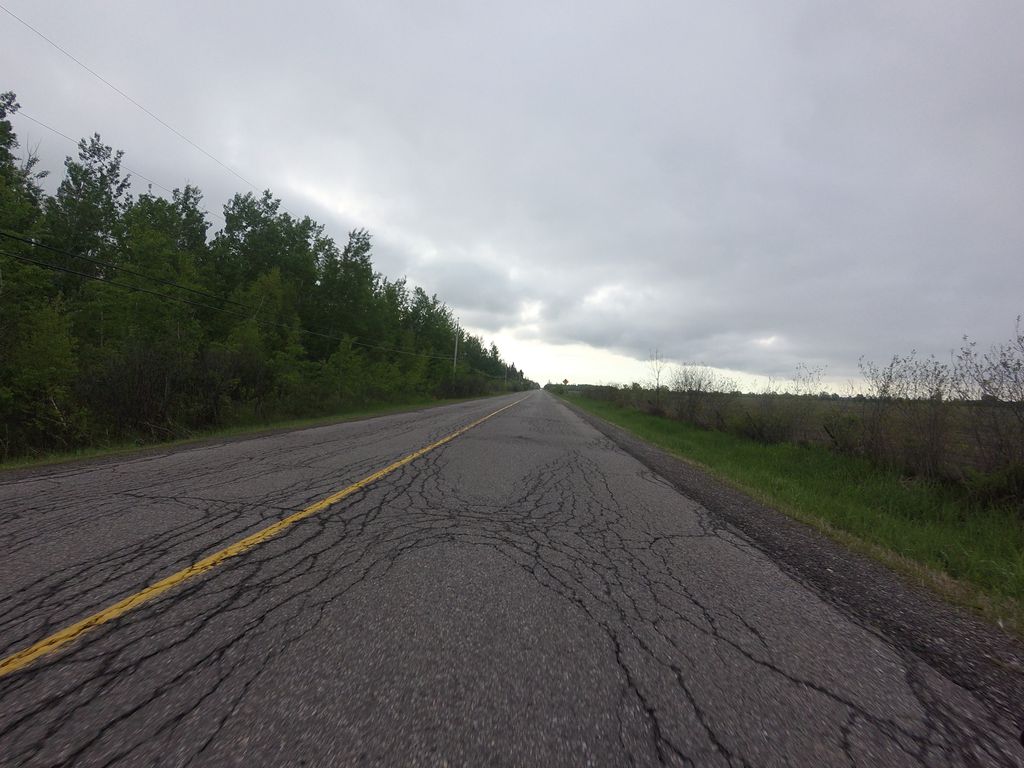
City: ottawa-gatineau